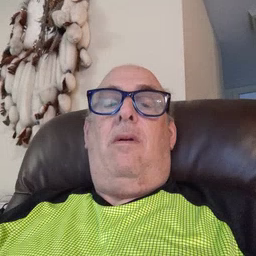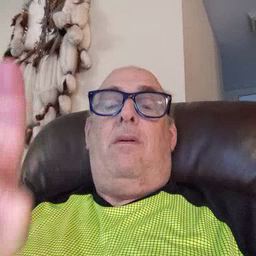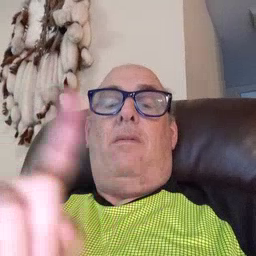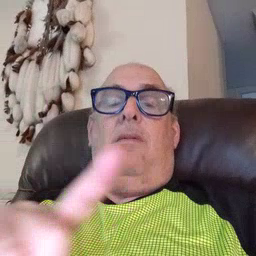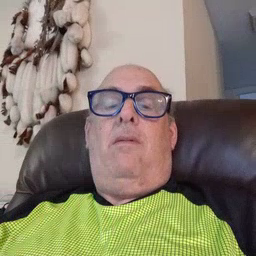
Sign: where